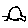
Label: car